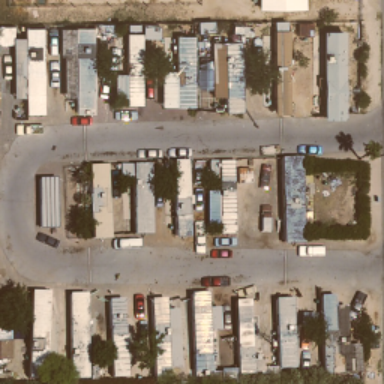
Many mobile homes arranged in lines in the mobile home park .